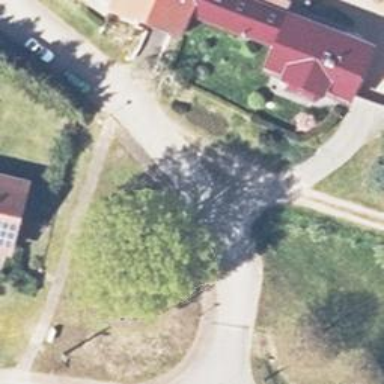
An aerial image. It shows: Asphalt road in residential area.